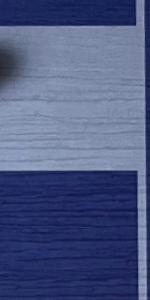
Label: Empty